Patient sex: M
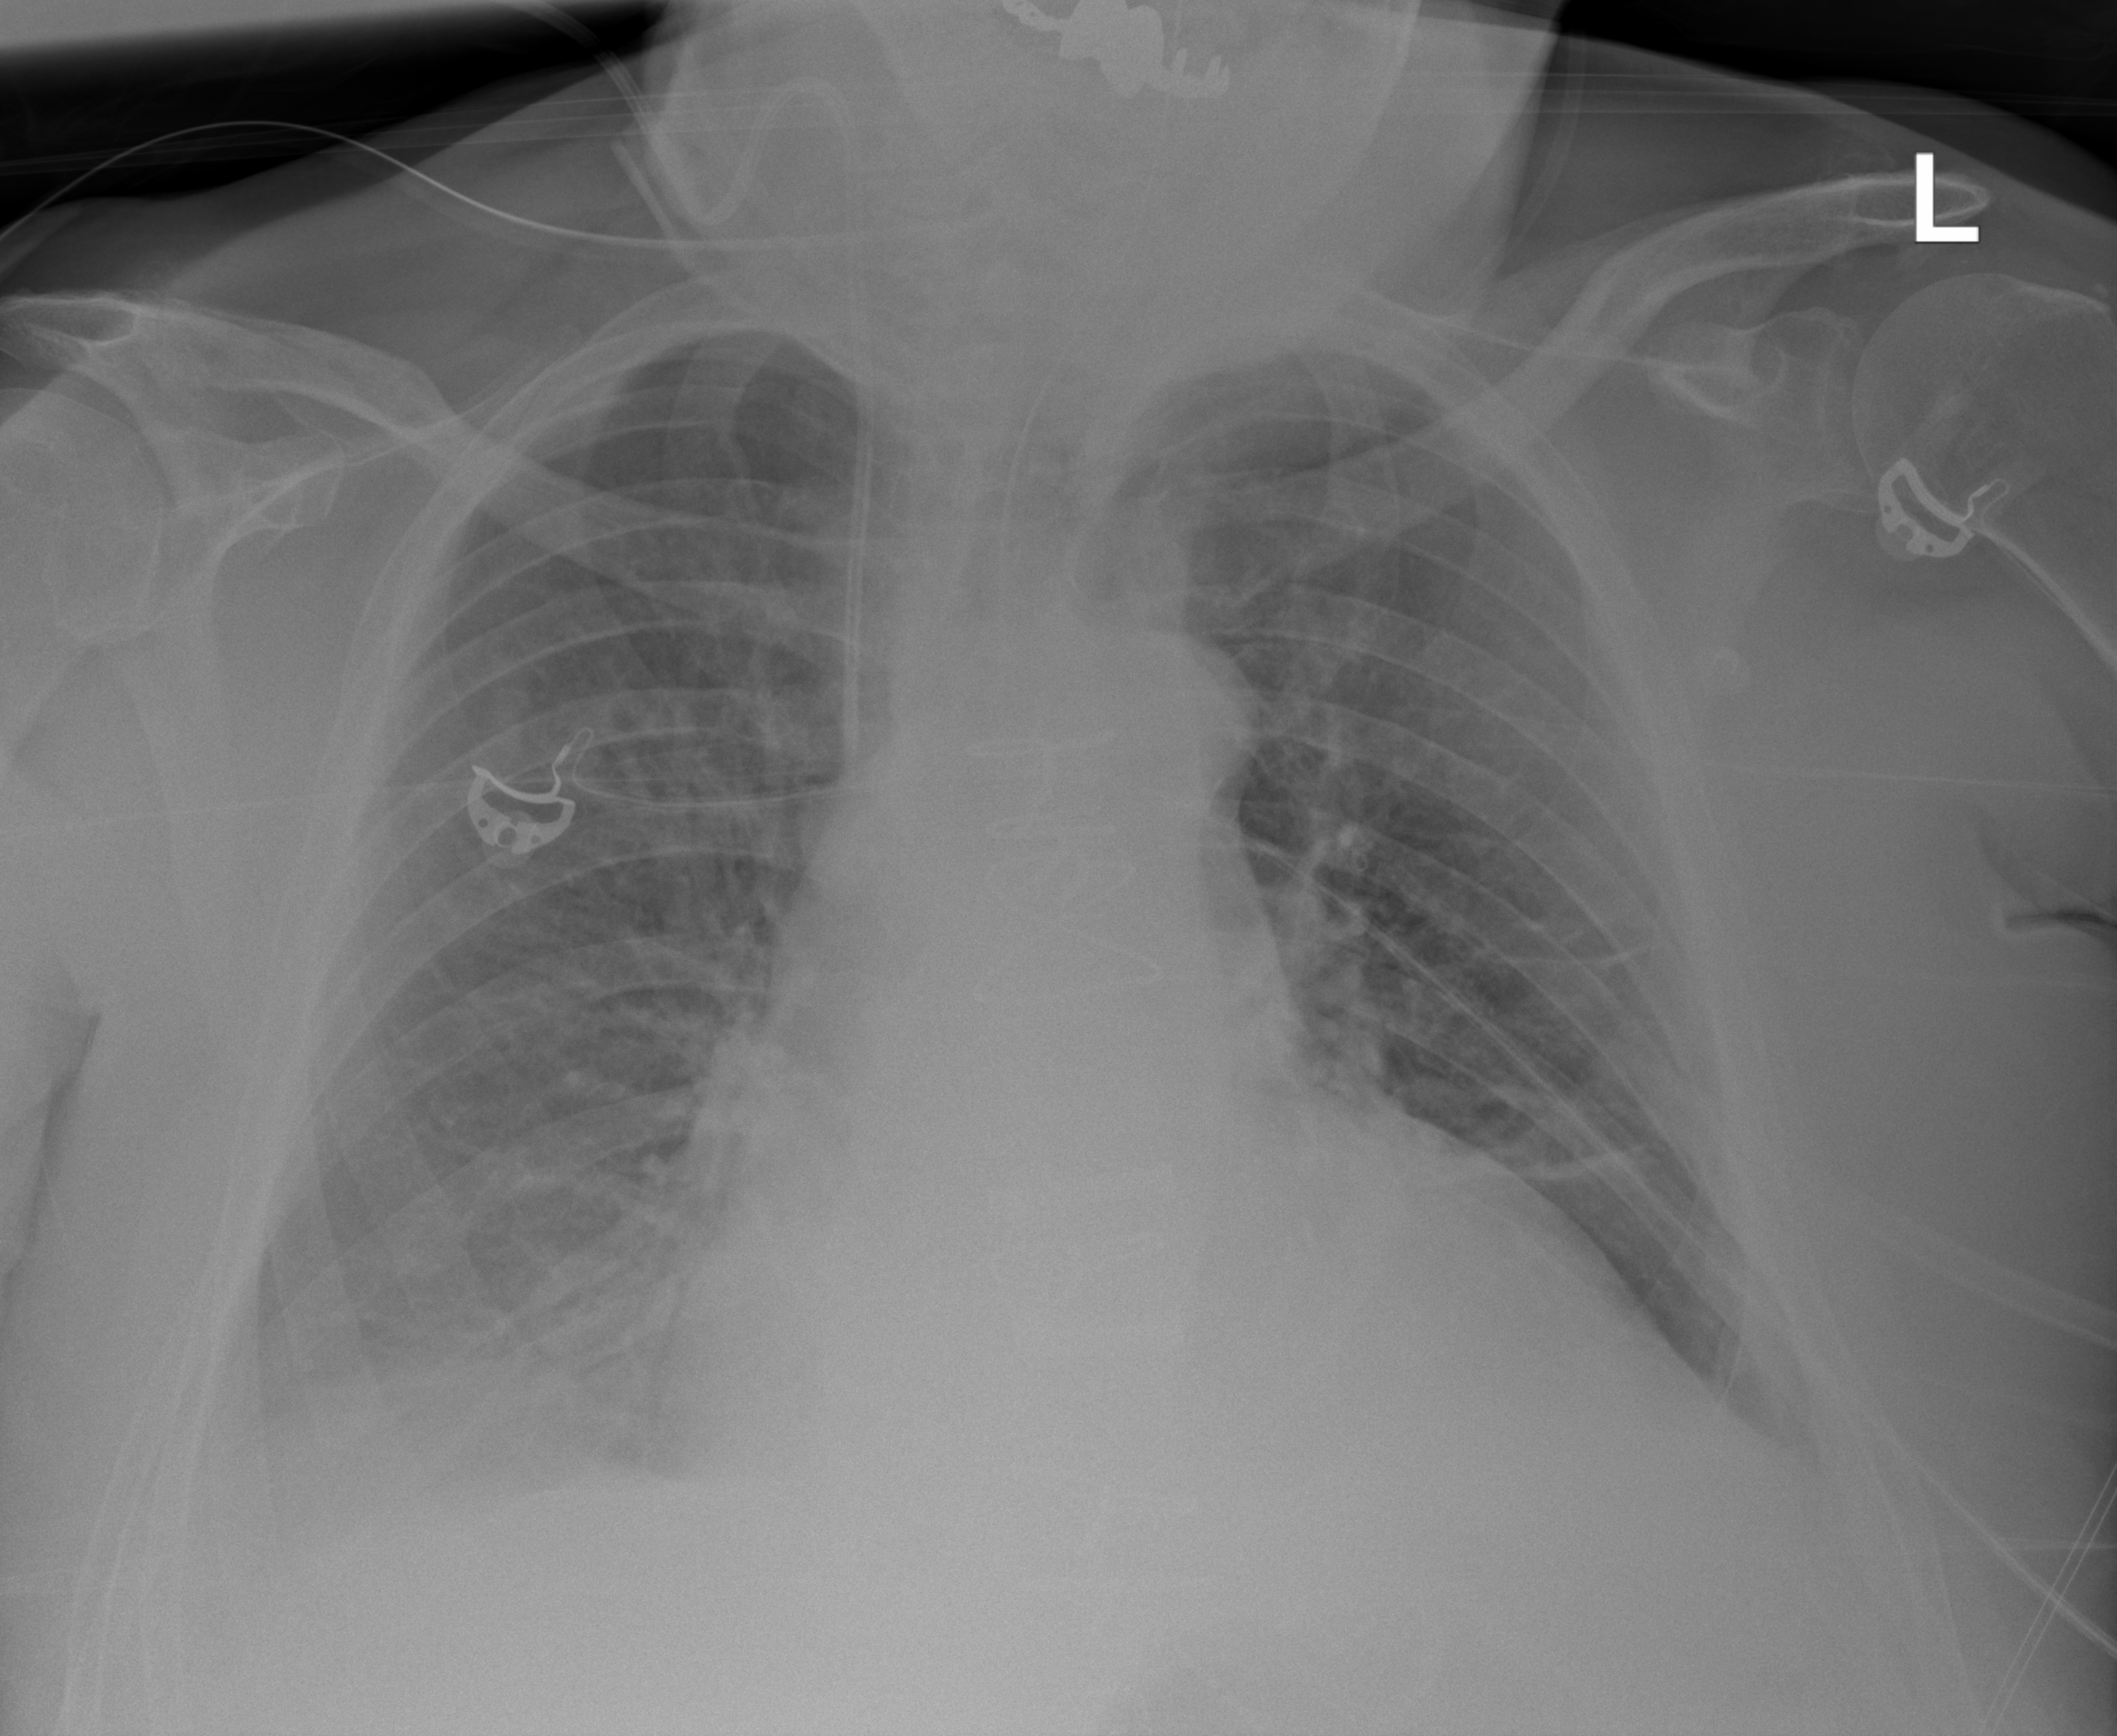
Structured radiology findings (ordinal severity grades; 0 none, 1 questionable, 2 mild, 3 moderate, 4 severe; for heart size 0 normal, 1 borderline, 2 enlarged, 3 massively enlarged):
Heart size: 2
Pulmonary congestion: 2
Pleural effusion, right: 2
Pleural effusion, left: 0
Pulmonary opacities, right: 0
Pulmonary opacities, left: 0
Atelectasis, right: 2
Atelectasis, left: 2